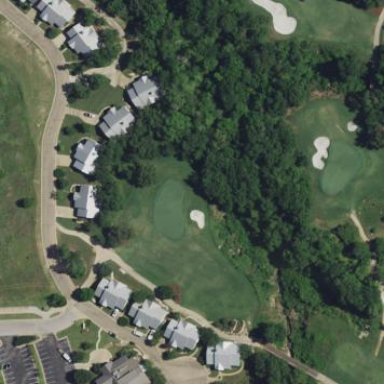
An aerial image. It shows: Rough area on grassy golf course.